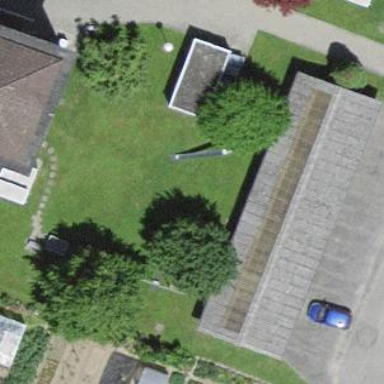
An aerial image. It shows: Garage.